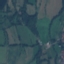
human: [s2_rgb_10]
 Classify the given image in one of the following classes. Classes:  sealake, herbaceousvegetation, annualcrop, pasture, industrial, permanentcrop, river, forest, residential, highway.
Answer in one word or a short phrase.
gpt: Pasture